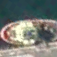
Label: Towing_vessel